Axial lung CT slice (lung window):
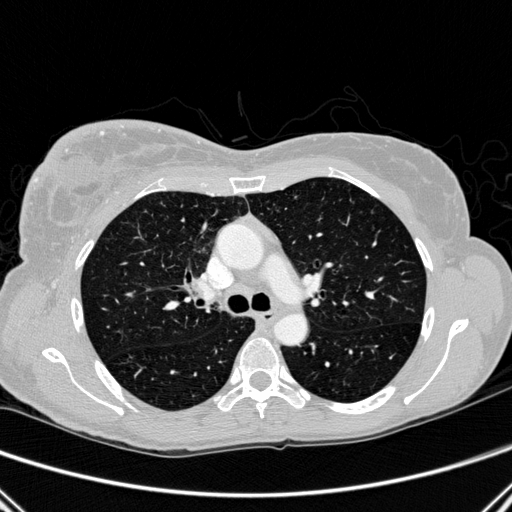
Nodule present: no